Field crop: maize
Growth stage: 2
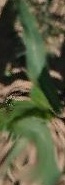
Species: maize